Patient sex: M
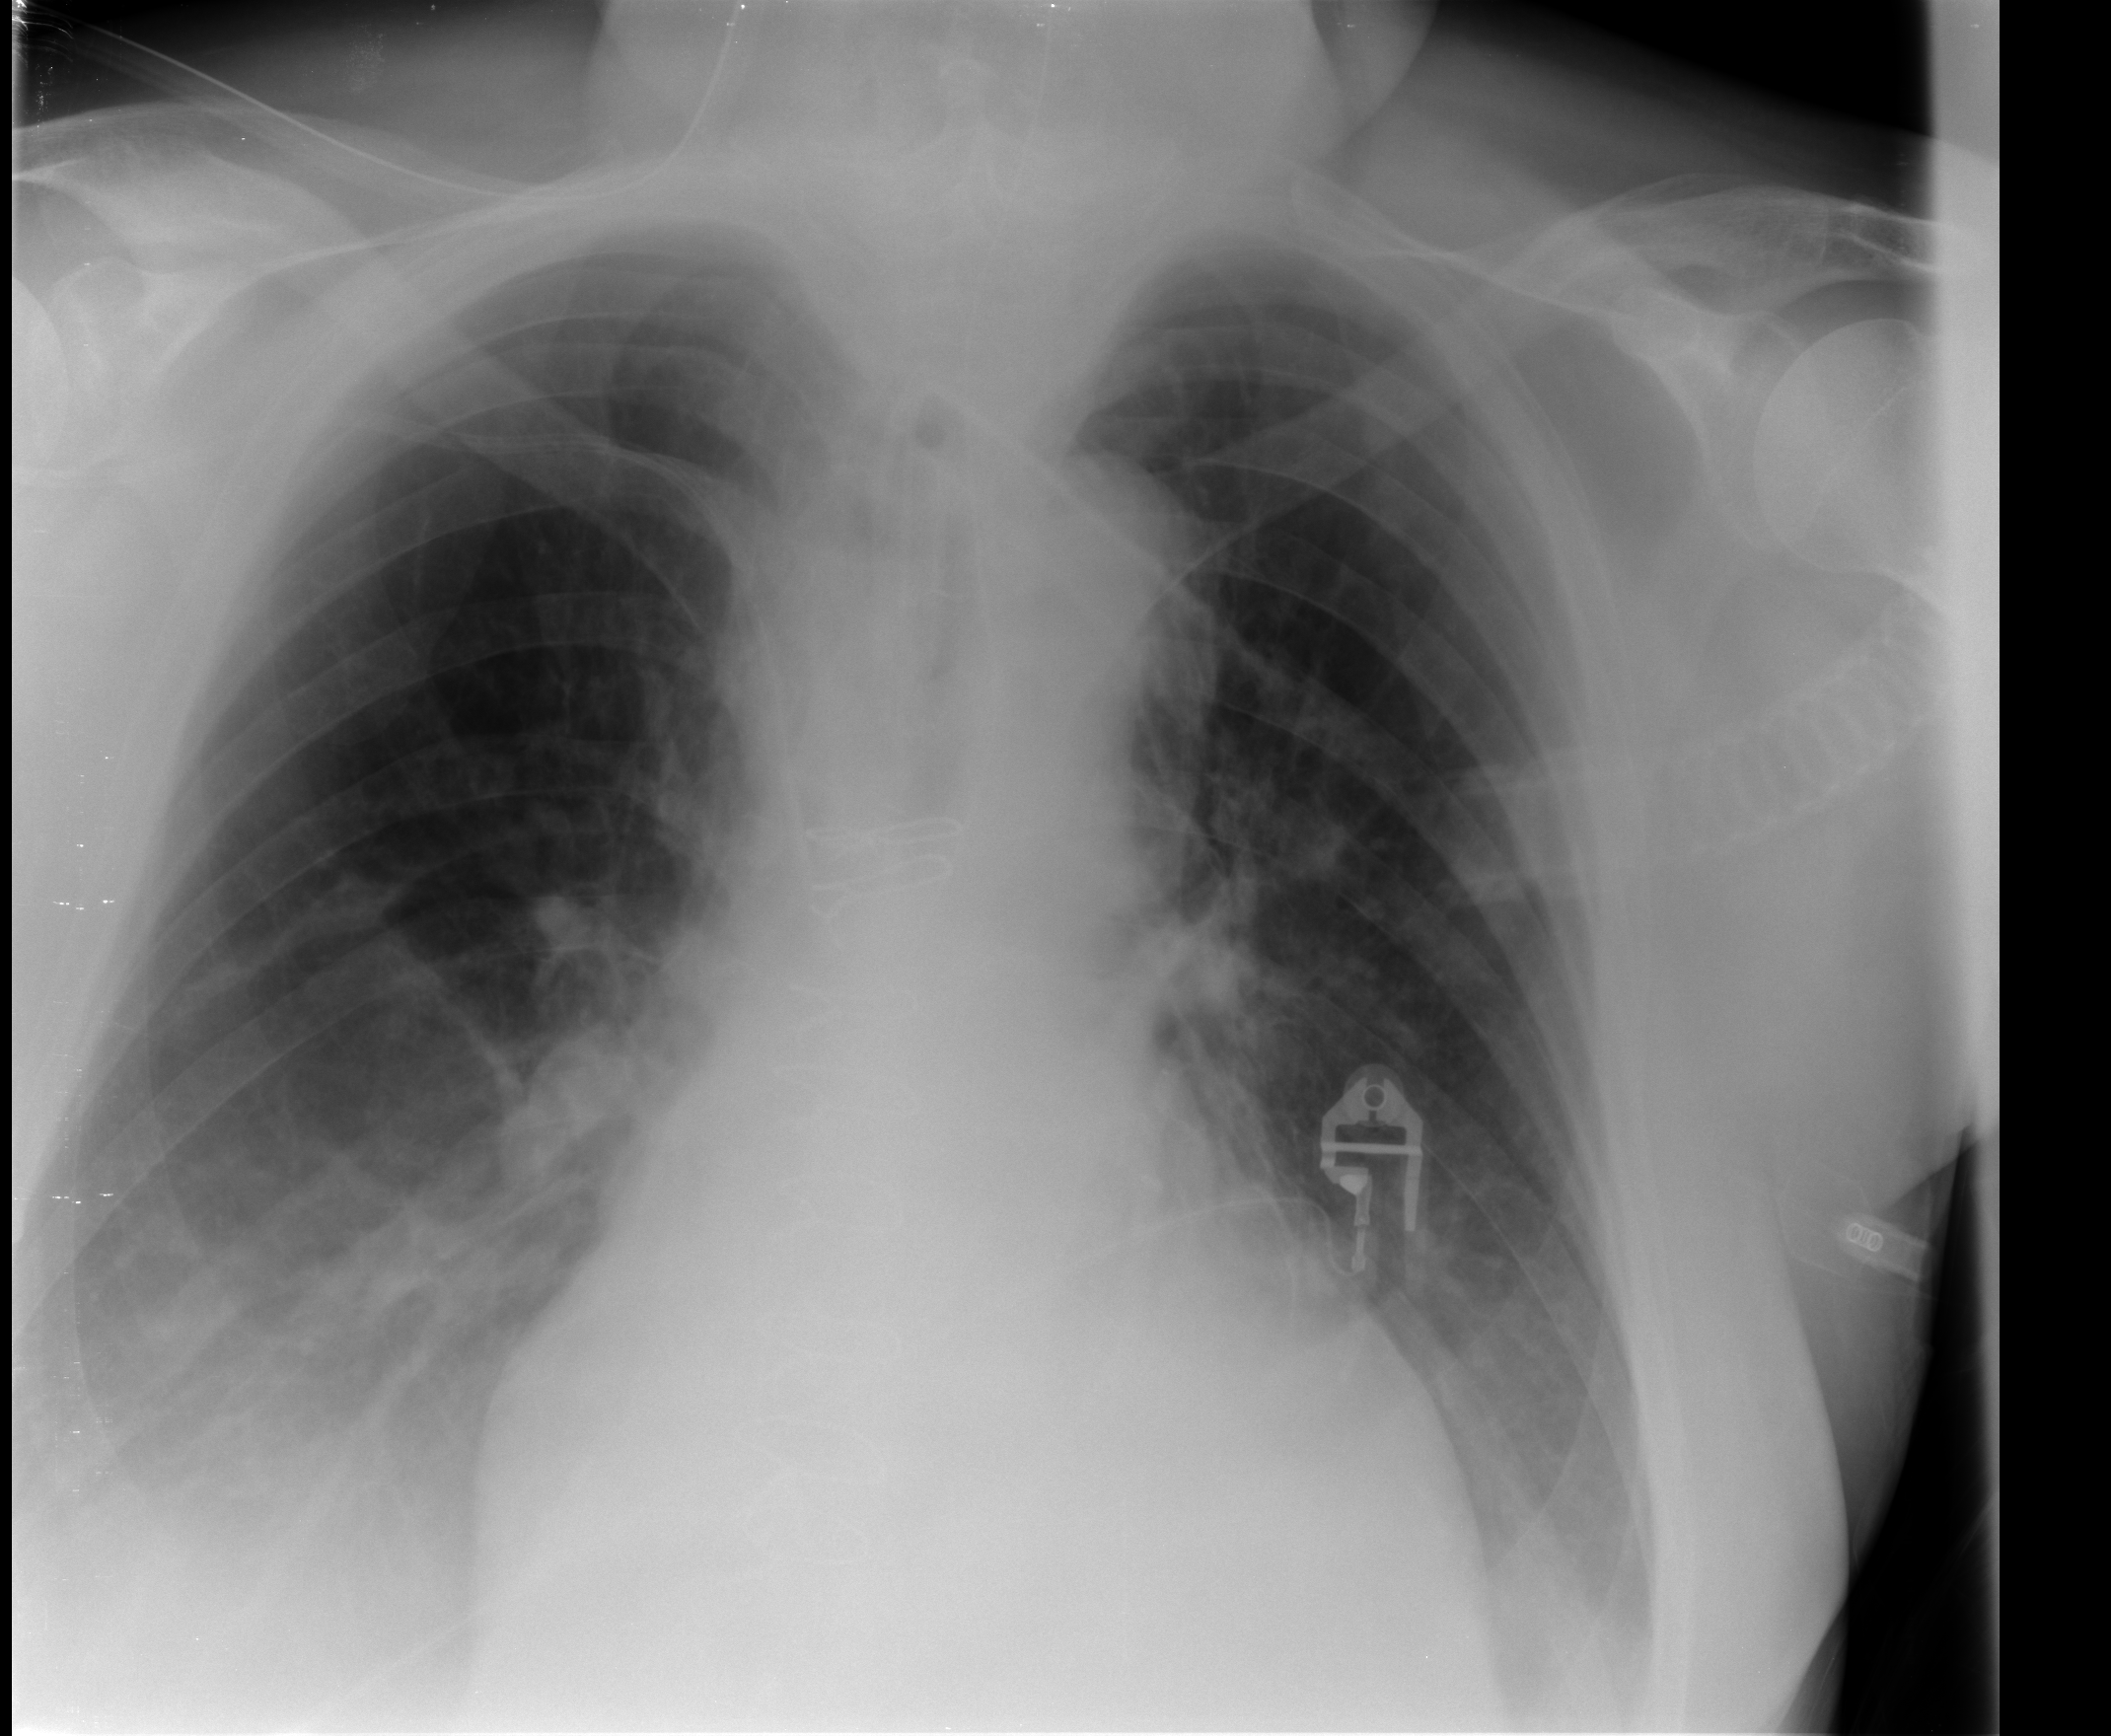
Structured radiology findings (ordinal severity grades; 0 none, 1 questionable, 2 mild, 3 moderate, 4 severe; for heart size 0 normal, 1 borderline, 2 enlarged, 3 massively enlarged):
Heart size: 2
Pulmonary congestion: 1
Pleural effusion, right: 2
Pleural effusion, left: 2
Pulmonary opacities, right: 2
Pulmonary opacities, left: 2
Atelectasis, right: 2
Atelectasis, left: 2